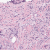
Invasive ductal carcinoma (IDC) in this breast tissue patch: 1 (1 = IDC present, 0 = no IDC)